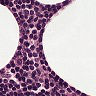
Metastatic tissue present: no